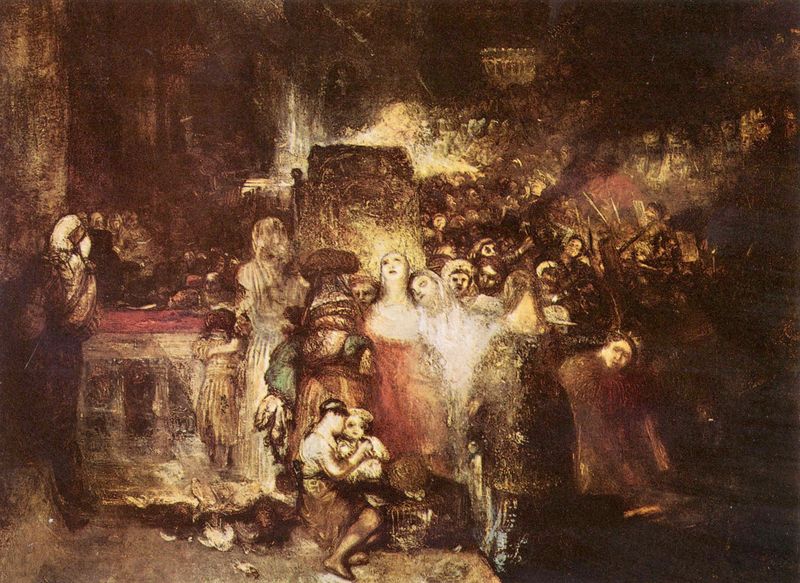
Titel: Pilatus wäscht seine Hände
Künstler: William Turner
Standort: London
Institution: Tate Gallery
Schlagwörter: blau, dunkel, gemälde, gott, gruppe, kampf, mann, rubens, schatten, wasser, weiß, frauen, gelb, grün, komposition, menschen, ocker, sitzen, stadt, bewegung, braun, frankreich, frau, hell, kleid, kleider, licht, mitte, männer, nacht, orange, raum, schwarz, skizze, straße, szene, tisch, zeichnung, blick, gebäude, haus, rot, schleier, beige, fest, malerei, masse, menge, symbolismus, versammlung, alt, gesichter, wand, architektur, arm, barock, bibel, gesicht, rembrandt, stehen, tod, trauer, öl, häuser, kirche, boden, dunkelheit, gewand, gold, stehend, kind, mutter, höhle, rokoko, wald, wasserfall, brunnen, kinder, engel, spanien, bein, düster, enge, zug, farbe, baby, saal, figuren, krieg, schlacht, treppe, treppen, turner, zerstörung, könig, soldaten, thron, kopftuch, goya, korb, kerzen, kronleuchter, stufen, podest, brun, dekolleté, leuchten, unscharf, flucht, tadt, oben, keller, truhe, greis, helligkeit, fuss, glaube, religion, strahlen, hinten, schwerter, waffen, aufstand, knien, furcht, getümmel, menschenmasse, strahl, volk, koloriert, trohn, tron, beten, gebet, gruppenbild, menschenmenge, rauchig, staunen, altar, kleinkind, schein, heiligenschein, verschwommen, schattenwurf, nimbus, jesus, elend, götter, schmerz, ekstase, flehen, vision, gottesdienst, messe, religiös, rötlich, predigt, erscheinung, zentrum, kin, tempel, heilige, speere, golden, erleuchtung, käfig, heilig, maria, madonna, glauben, vertreibung, armut, christentum, anna, verzückung, christi, inferno, weihnachten, vorne, mittig, pilger, red, glorie, erhellung, schummrig, grppe, nachtszene, frua, strahlennimbus, unheil, märtyrerinnen, hochschauen, colore, mitt, moreau, pest, true, pulk, gewan, ende 19. jahrhundert, altare, children, mädche, emschen, austand, dunkelhrit, nebukadnezar, death, gedrängel, humans, suffering, parents